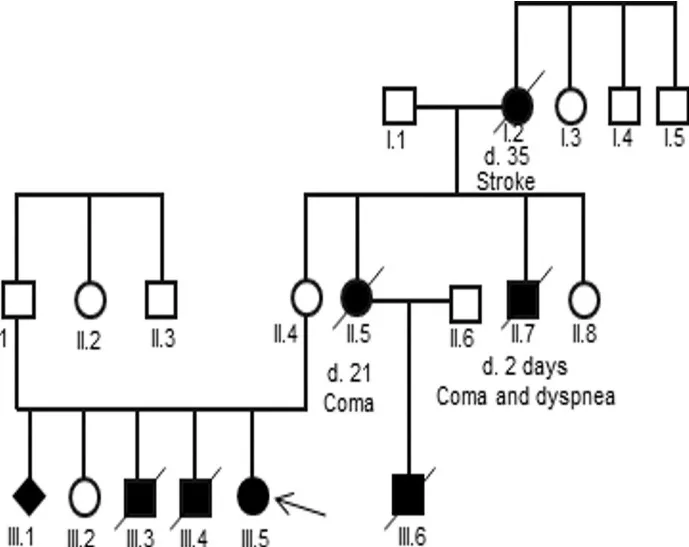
Pedigree of the three-generation family of the patient 2. Generations are shown as I to III. Males are indicated by squares, females by circles, affected members by a shaded black square or circles and the proband by an arrow. Shaded black square with slash indicates death.
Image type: pathology (immunostaining)